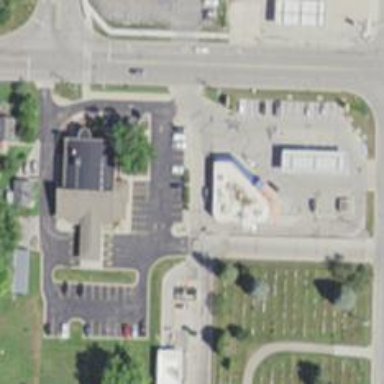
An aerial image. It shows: Convenience shop.